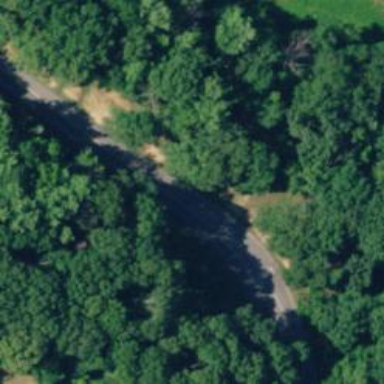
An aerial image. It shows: Secondary road.